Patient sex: F
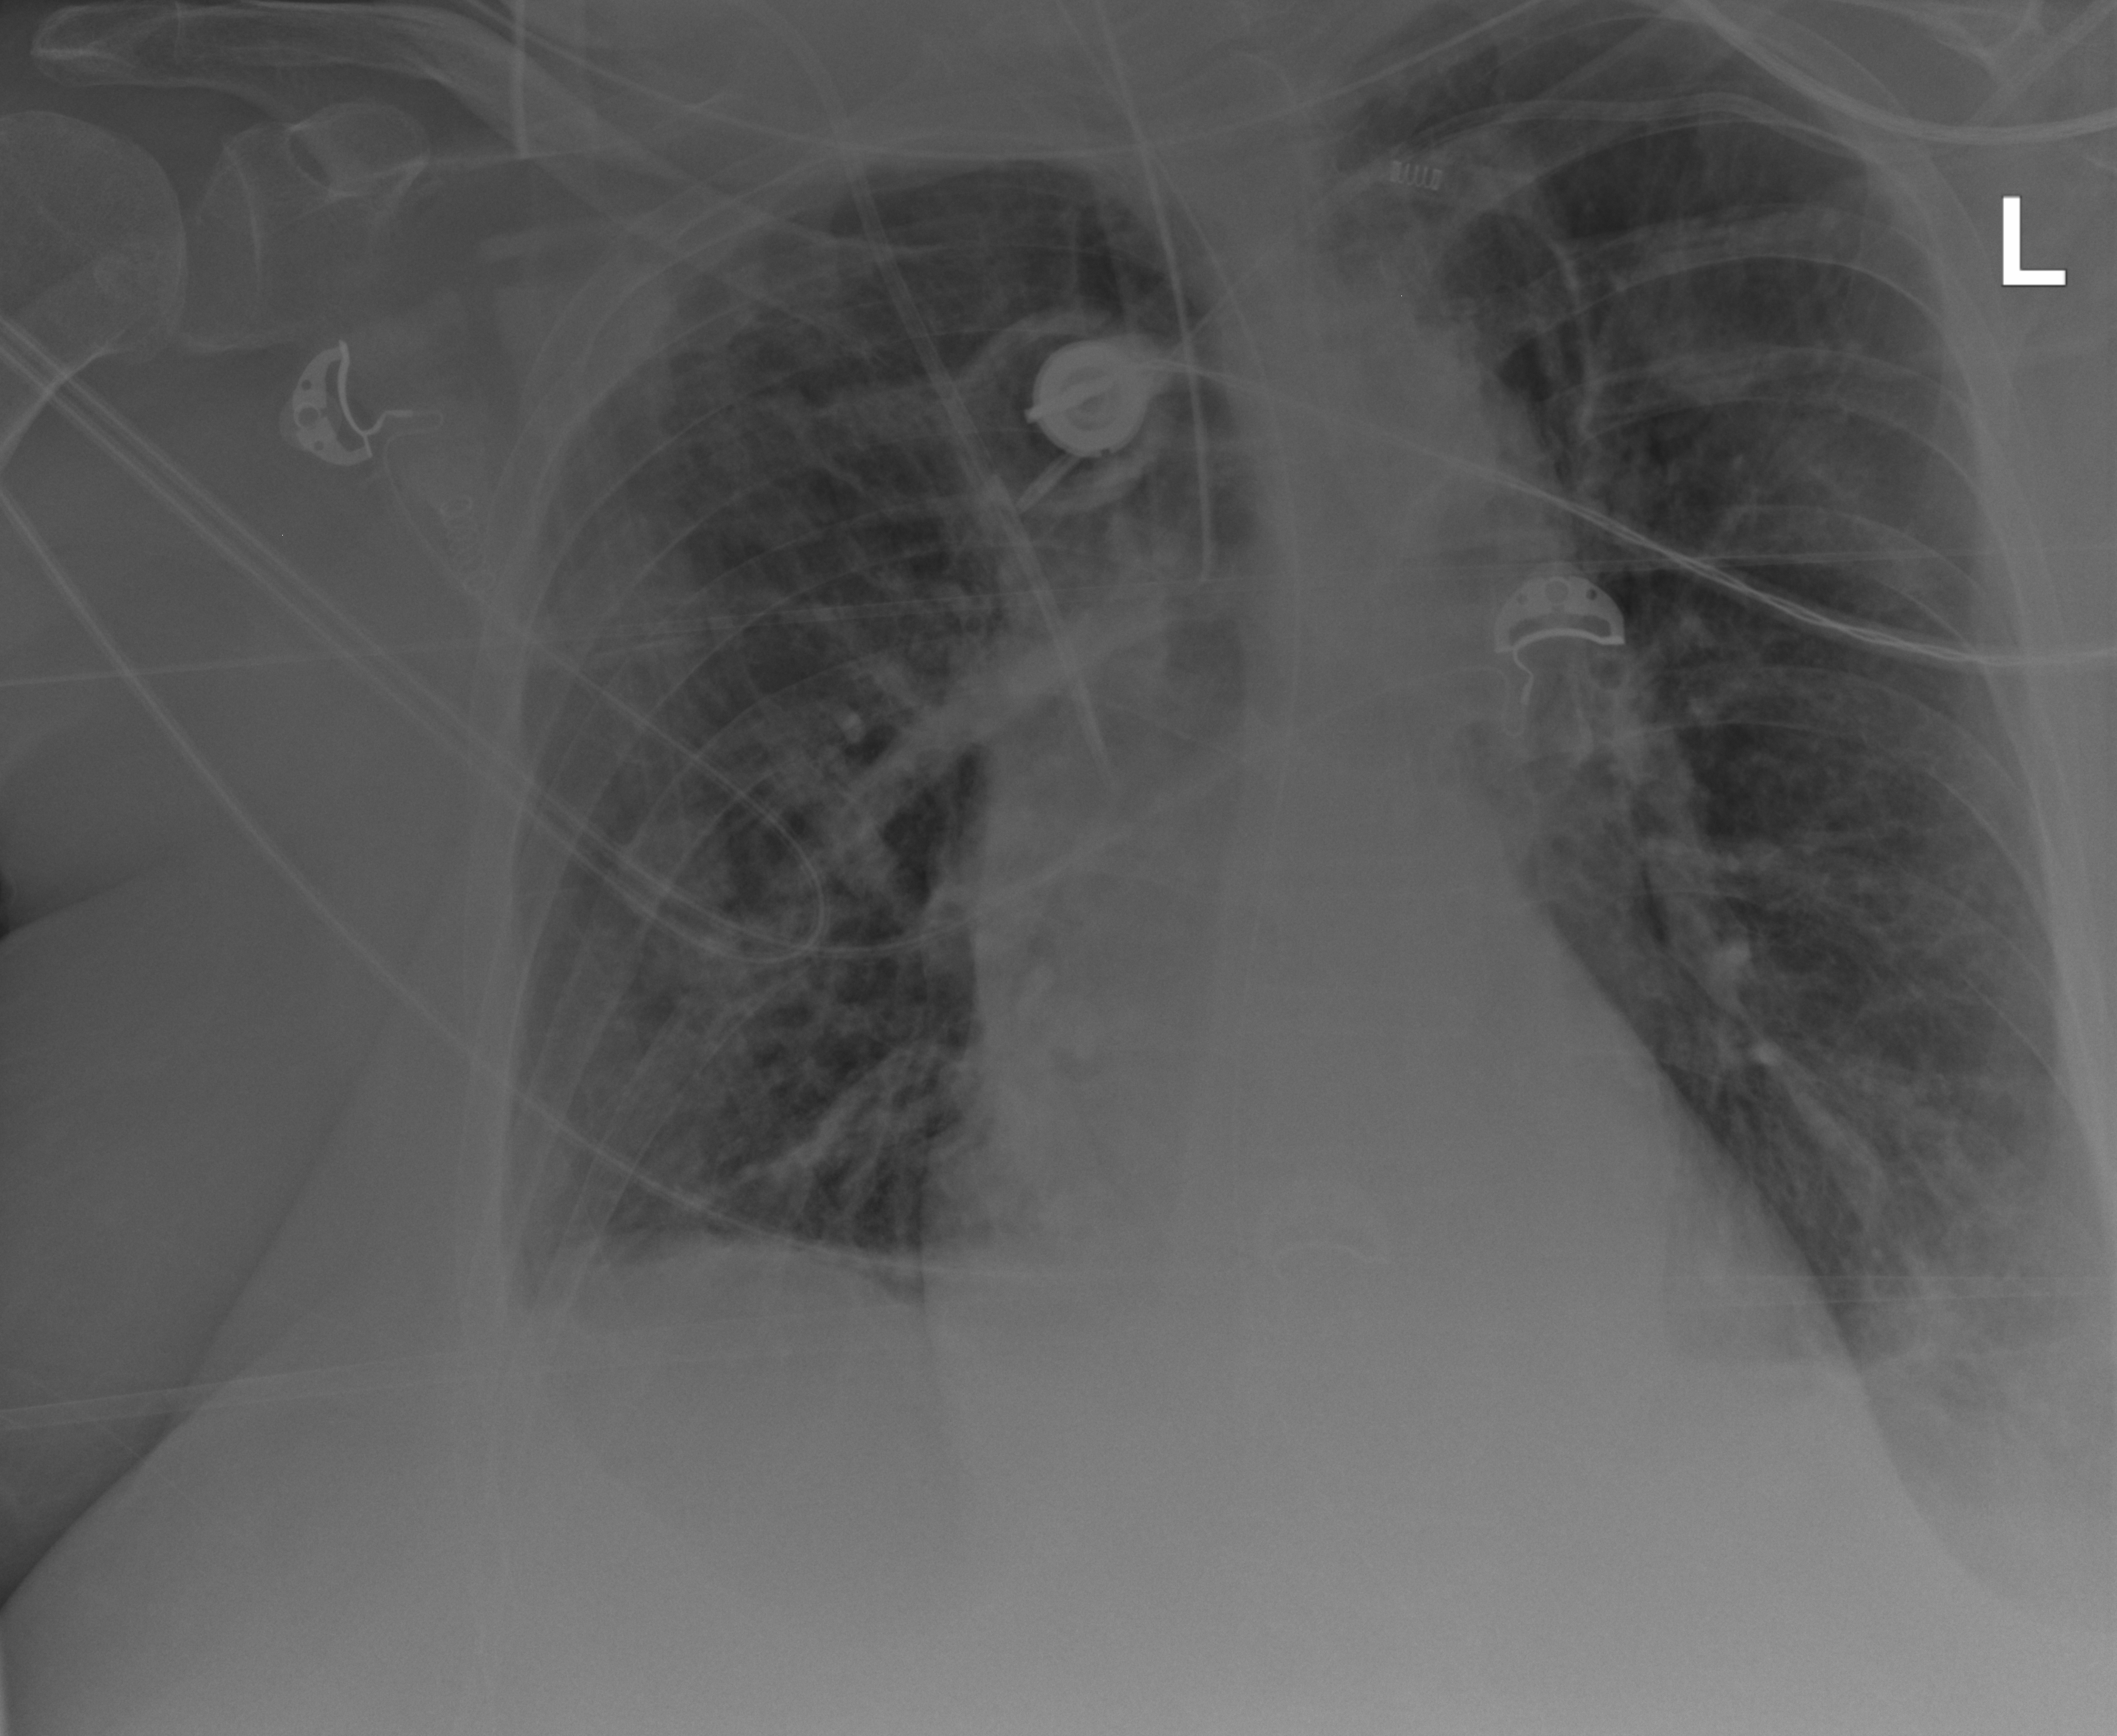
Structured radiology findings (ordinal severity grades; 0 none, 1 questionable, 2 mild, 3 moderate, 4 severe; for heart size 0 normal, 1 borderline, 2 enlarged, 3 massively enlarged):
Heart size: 1
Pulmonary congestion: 0
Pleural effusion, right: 0
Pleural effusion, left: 2
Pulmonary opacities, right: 0
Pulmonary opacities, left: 0
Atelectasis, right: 2
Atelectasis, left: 2